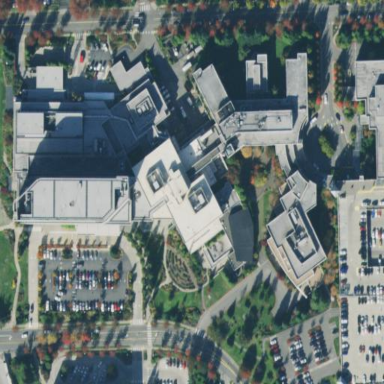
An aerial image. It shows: Healthcare facility identified as hospital.